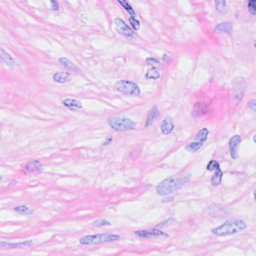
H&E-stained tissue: Breast